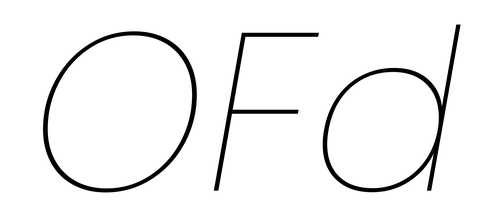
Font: Poppins-ThinItalic